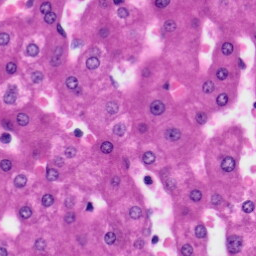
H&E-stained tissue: Liver